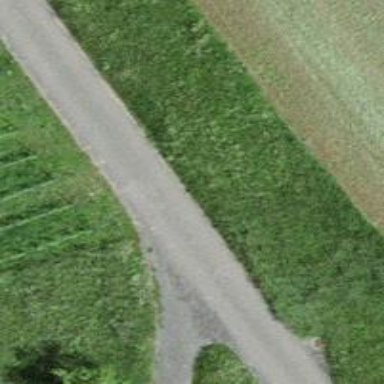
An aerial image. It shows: Well-maintained track road with grade 1 tracktype.